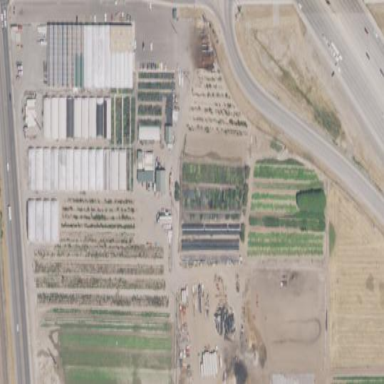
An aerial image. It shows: Garden center within plant nursery.